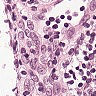
Metastatic tissue present: no